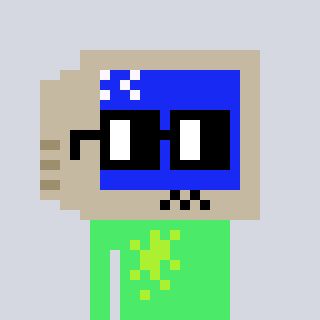
a pixel art character with square black glasses, a old monitor-shaped head and a teal-colored body on a cool background